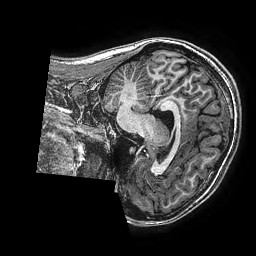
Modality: T1w
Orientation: sagittal
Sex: female
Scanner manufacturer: ge
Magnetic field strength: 3 T
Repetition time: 0.00766 s
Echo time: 0.003476 s